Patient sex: M
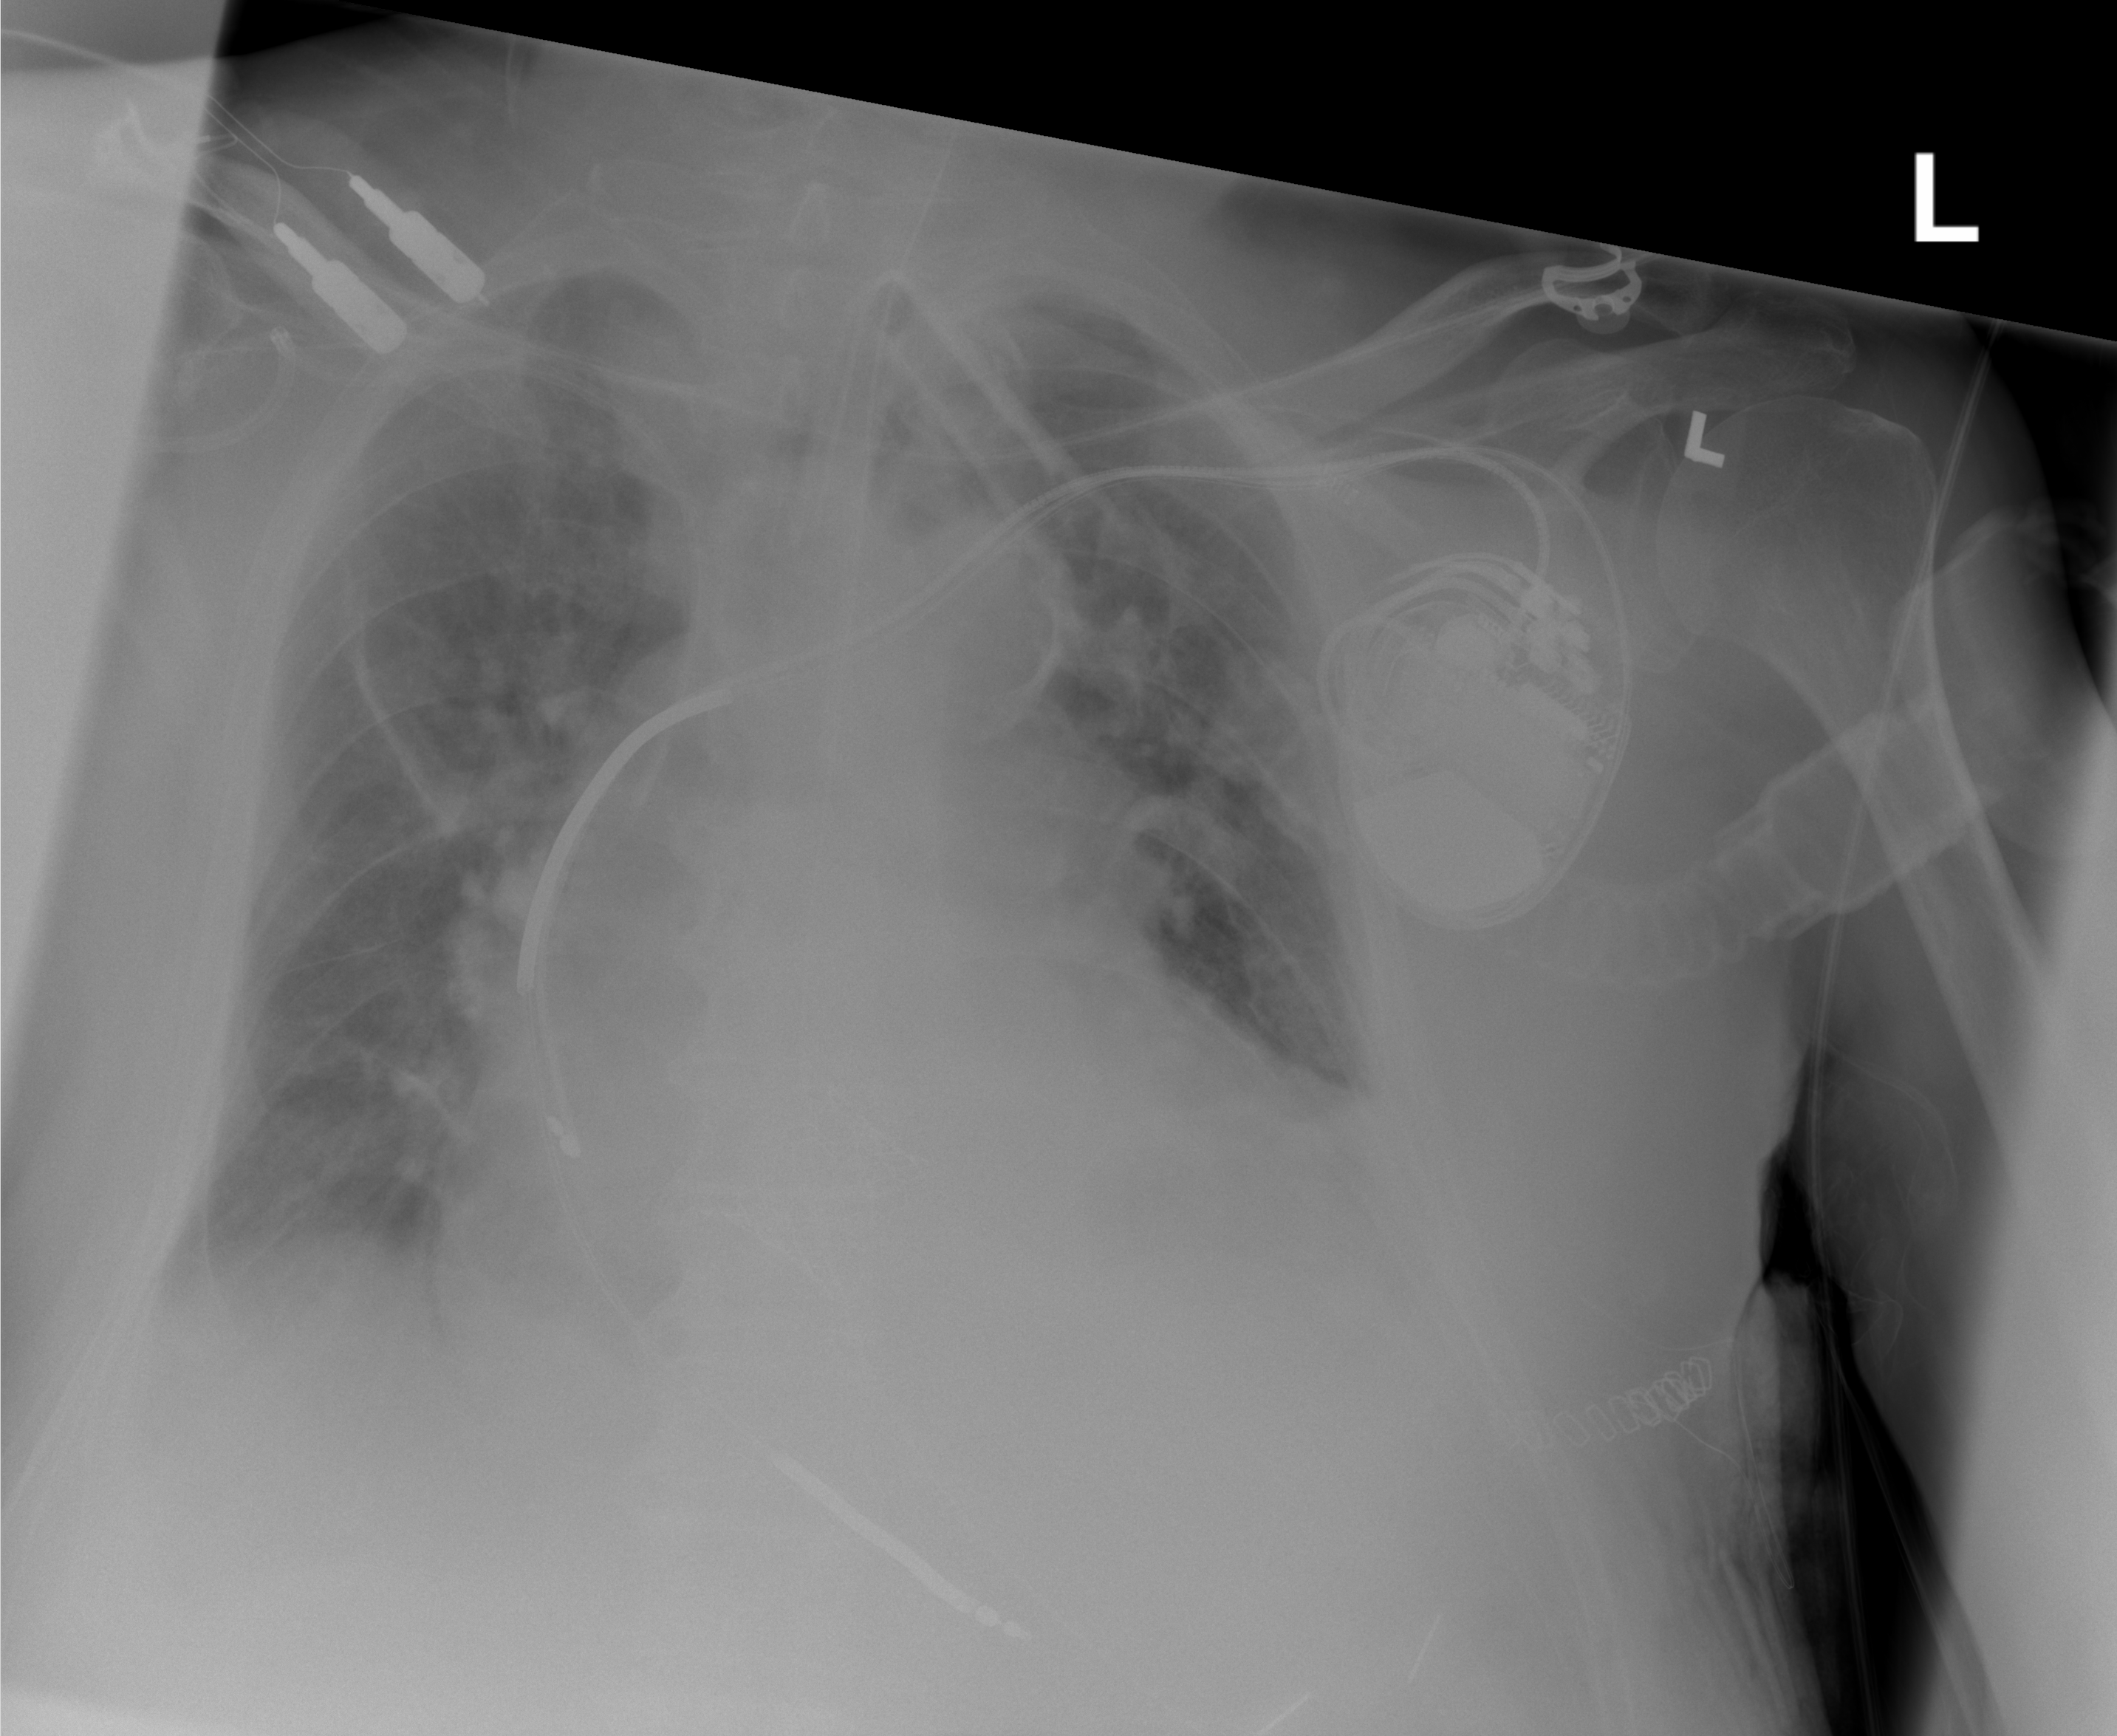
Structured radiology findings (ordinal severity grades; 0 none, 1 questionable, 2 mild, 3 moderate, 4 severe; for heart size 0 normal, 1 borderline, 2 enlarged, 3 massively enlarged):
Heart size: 3
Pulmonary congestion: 2
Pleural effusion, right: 2
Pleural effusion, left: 3
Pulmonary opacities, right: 0
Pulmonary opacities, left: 0
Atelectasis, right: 2
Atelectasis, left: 2